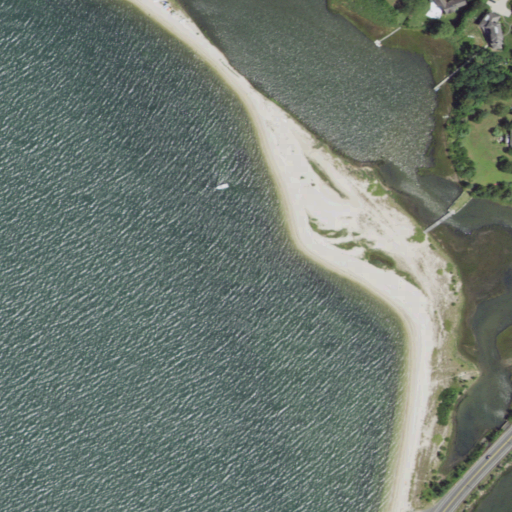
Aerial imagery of beach in New York named Short Beach containing open water, high intensity development, herbaceous wetlands, barren land, low intensity development, medium intensity development, open development, and mixed forest